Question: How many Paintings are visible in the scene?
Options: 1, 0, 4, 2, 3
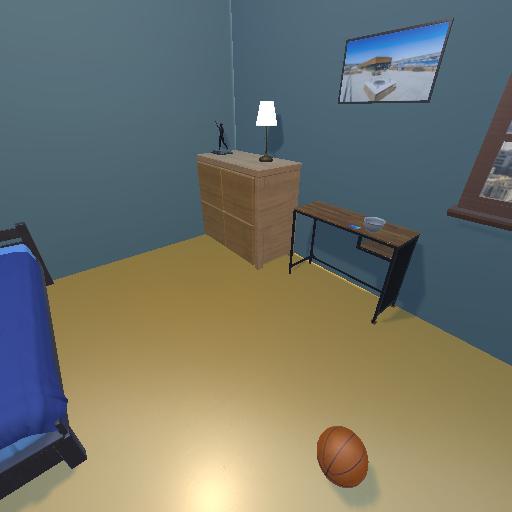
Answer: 1